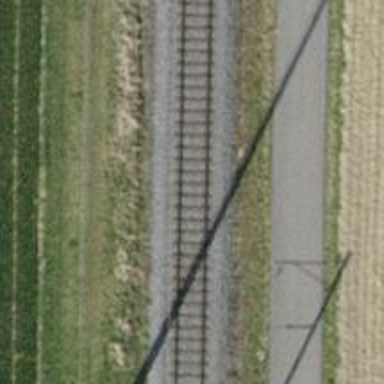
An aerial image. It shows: Single railway track with electrification through contact line.